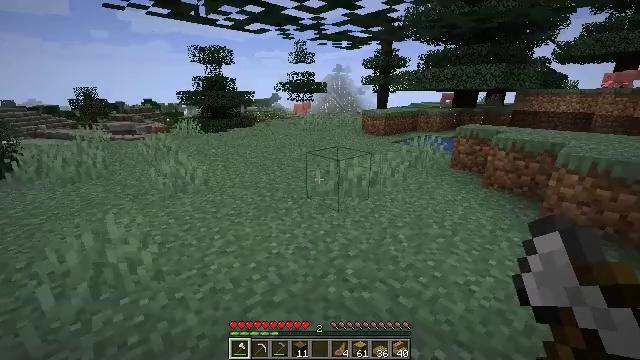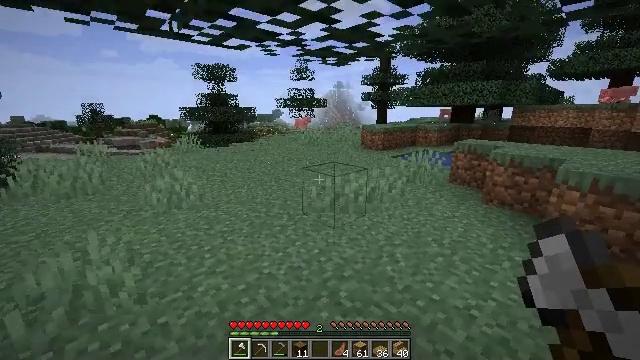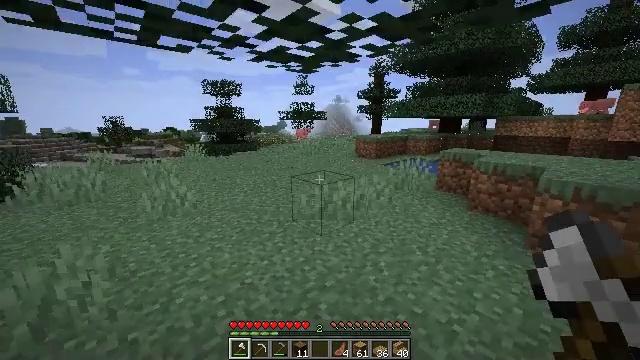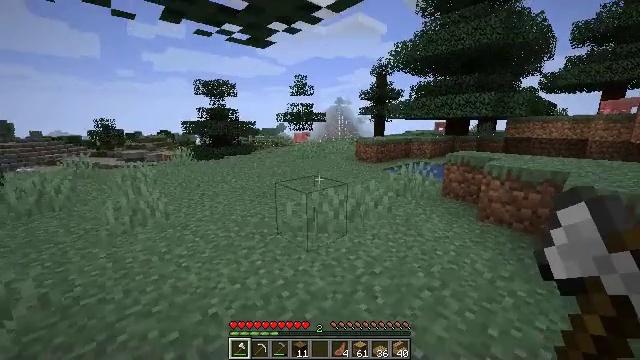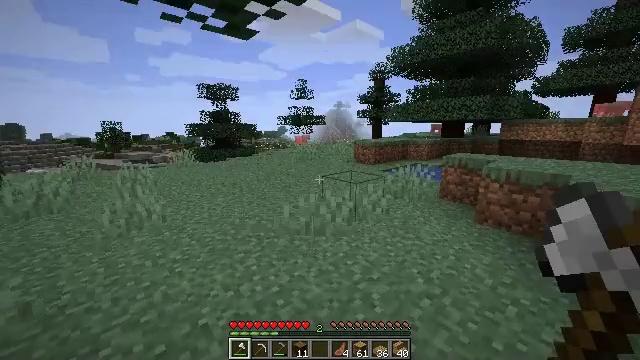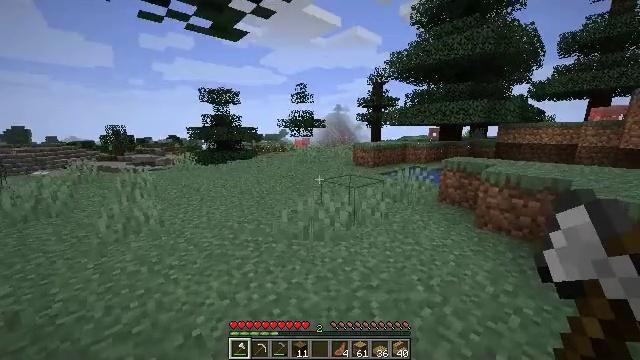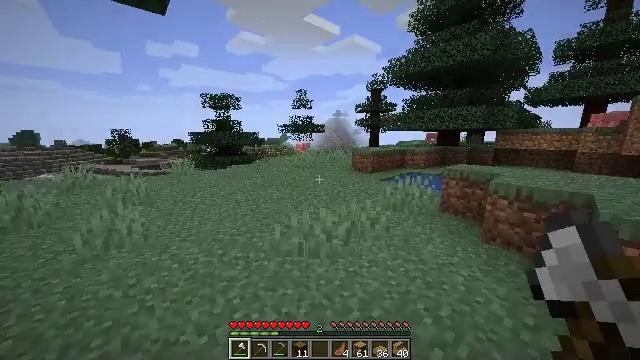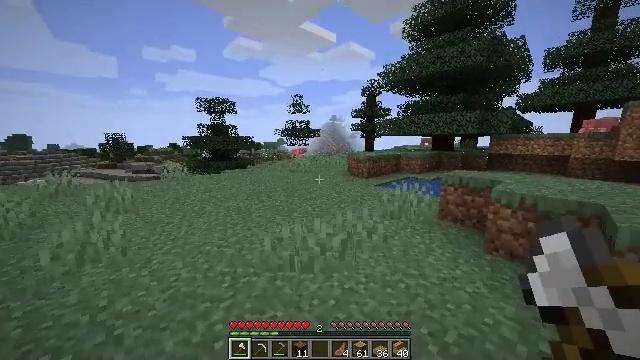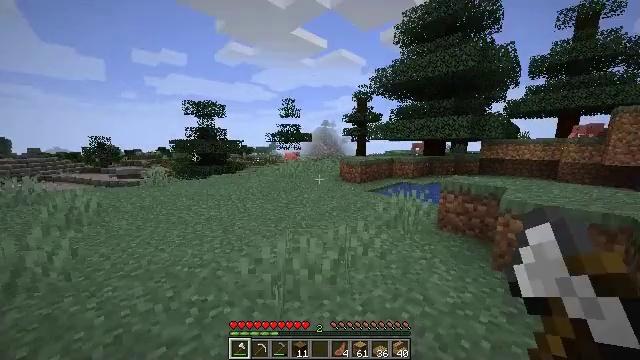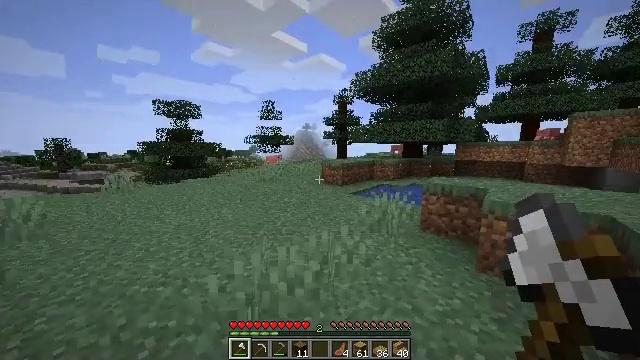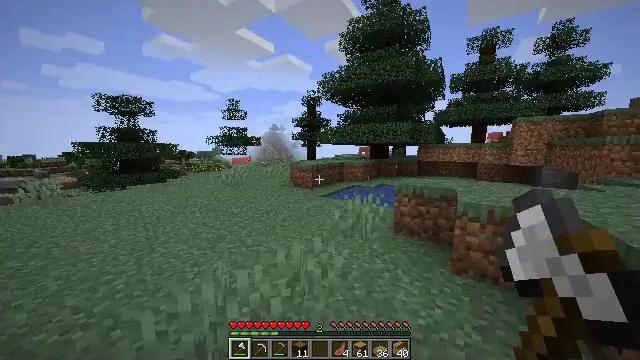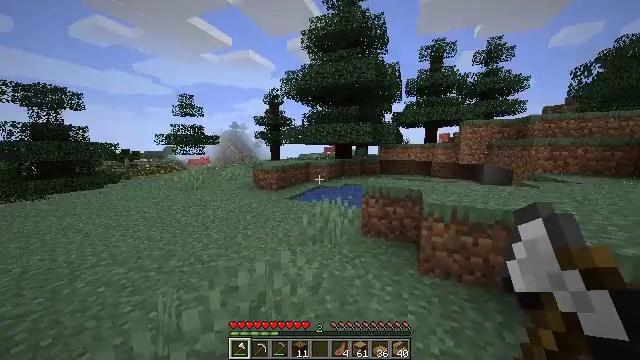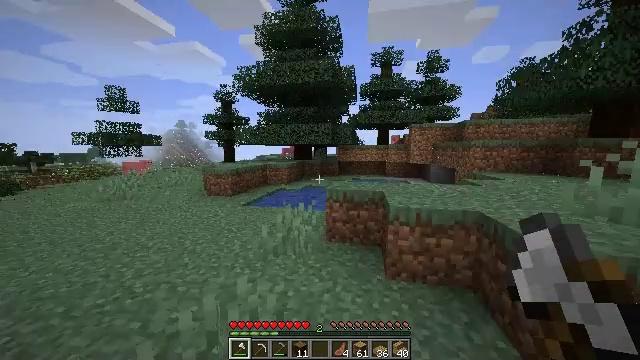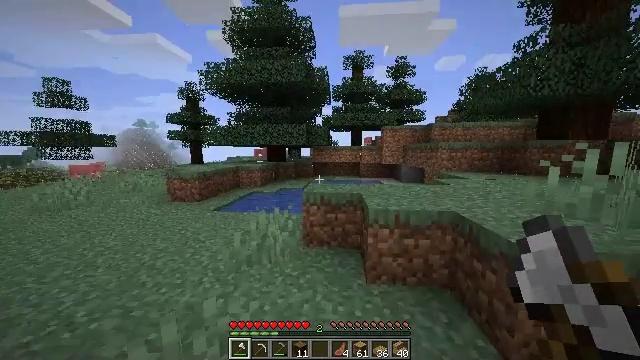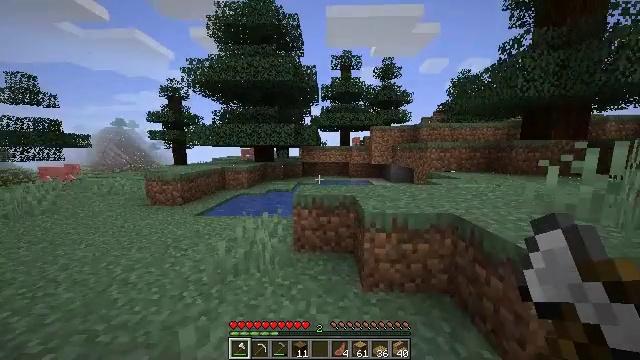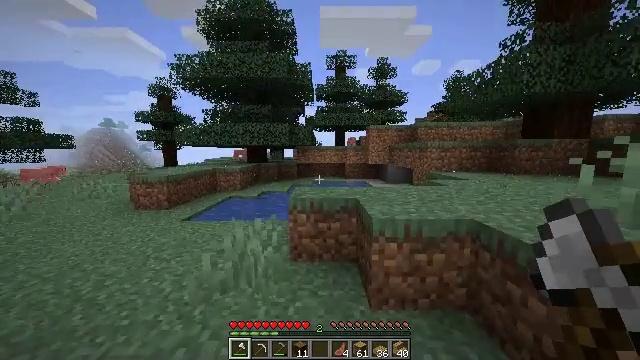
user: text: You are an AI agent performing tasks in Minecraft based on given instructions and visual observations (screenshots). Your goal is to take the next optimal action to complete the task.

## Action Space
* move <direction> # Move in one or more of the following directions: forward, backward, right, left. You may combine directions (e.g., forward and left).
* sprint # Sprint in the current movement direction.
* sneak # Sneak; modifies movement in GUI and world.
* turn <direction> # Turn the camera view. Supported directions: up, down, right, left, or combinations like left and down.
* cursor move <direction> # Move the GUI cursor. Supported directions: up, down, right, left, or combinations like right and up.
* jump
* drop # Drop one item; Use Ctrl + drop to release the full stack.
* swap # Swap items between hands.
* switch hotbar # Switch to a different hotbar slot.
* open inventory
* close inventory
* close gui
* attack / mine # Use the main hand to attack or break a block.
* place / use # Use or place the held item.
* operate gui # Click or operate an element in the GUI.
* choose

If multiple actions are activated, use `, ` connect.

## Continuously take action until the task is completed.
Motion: motion action
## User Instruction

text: Break the spruce leaves to clear the area.
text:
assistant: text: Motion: move forward and move right, sprint, turn up
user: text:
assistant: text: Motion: move forward and move right, sprint, turn up
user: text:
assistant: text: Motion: move forward, sprint
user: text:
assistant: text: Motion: move forward, sprint
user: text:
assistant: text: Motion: move forward, sprint
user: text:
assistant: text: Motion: move forward, sprint
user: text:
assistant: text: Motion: move forward, sprint, turn right and up
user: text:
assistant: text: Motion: move forward, sprint, turn right
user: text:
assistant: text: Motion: move forward, sprint, turn right
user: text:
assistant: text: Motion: move forward, sprint, turn right
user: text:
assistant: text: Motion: move forward, sprint, turn right
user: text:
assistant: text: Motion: move forward, sprint, turn right
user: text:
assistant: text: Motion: move forward, sprint, turn right
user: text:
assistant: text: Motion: move forward, sprint, turn right
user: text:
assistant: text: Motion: move forward, sprint, turn right
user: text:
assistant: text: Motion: move forward, sprint, turn right
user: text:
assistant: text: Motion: move forward, sprint, turn right, jump
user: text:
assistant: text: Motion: move forward, sprint, turn right, jump
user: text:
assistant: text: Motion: move forward, sprint, turn right, jump
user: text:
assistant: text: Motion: move forward, sprint, turn right, jump
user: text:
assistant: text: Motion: move forward and move right, sprint, turn right, jump
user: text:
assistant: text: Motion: move forward and move right, sprint, turn right
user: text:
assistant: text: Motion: move forward and move right, sprint, turn right
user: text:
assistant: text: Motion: move forward and move right, sprint, turn right and up
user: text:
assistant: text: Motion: move forward, sprint, turn right and up
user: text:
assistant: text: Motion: move forward, sprint, turn right and up
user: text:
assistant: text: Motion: move forward, sprint, turn right and up
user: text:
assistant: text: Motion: move forward, sprint, turn right and up
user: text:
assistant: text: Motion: move forward, sprint, turn up
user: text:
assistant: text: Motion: move forward and move right, sprint